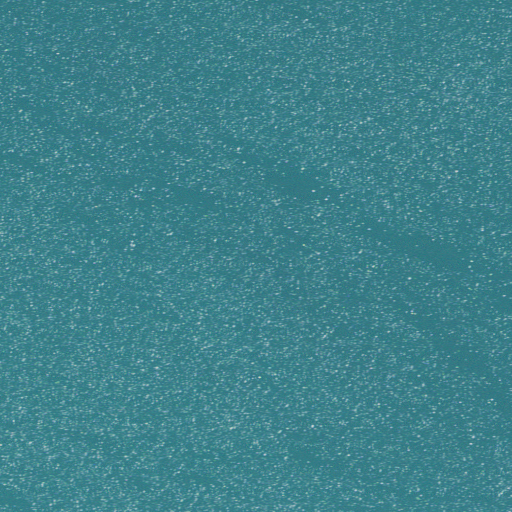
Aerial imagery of bar in Michigan named Point Iroquois Shoals containing only open water